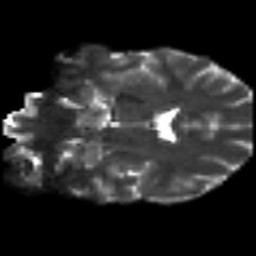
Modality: T2w
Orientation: coronal
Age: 23
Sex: male
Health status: ill
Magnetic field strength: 3 T
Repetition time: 9 s
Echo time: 0.093 s